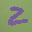
Label: 2